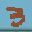
Label: 3